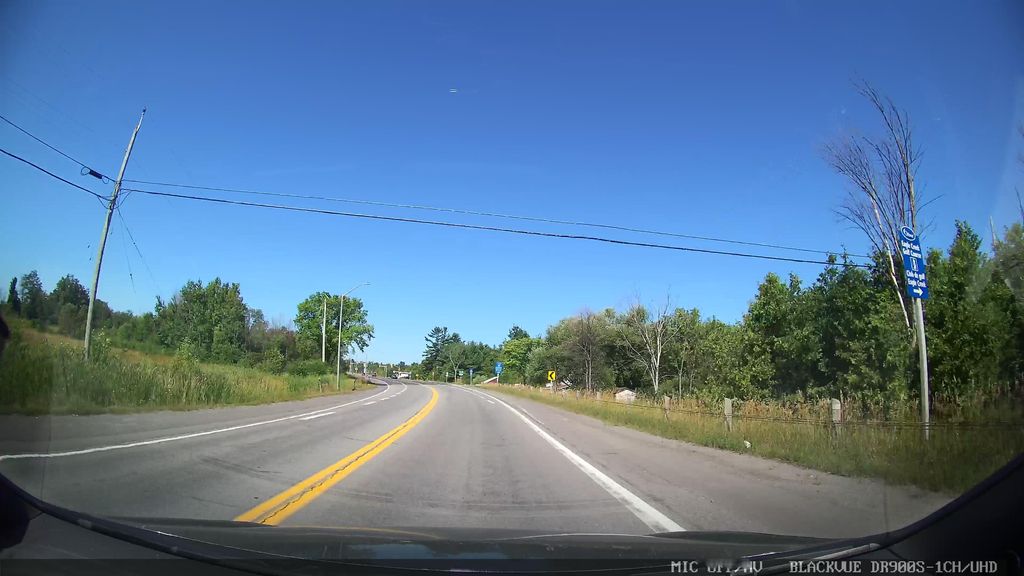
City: ottawa-gatineau